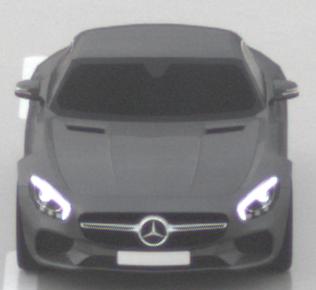
Make: Mercedes-Benz
Model: AMG GT Coupé
Detailed model: AMG GT (190) Coupé
Model produced from: 2014/10
Model produced until: 2017/01
Doors: 2
Color: gray
Road condition: wet road
Daytime: morning or afternoon
Contrast: low contrast